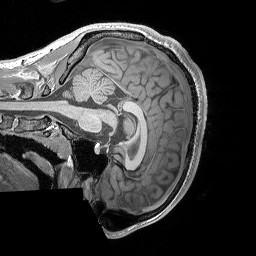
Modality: T1w
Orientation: sagittal
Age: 18
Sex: male
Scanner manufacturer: siemens
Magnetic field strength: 3 T
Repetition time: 1.9 s
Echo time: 0.00302 s